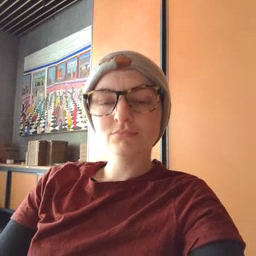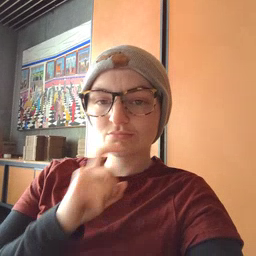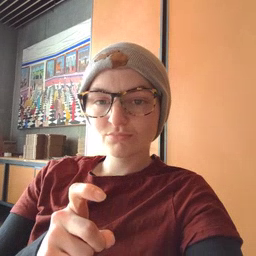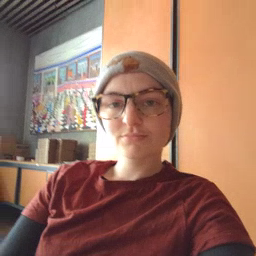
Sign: garbage